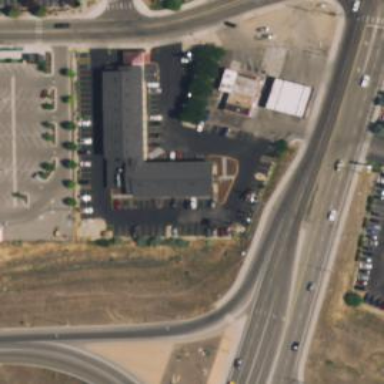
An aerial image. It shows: Motel building.